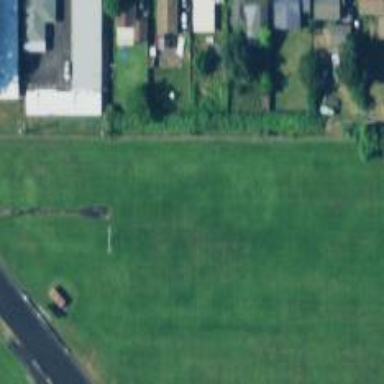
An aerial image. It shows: Grass pitch designated for American football in leisure land area.